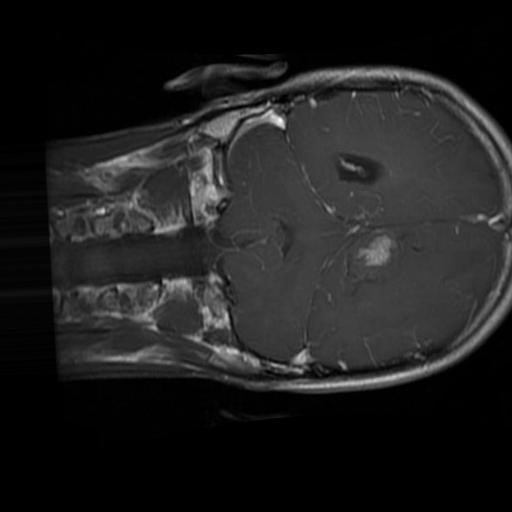
Label: brain_glioma